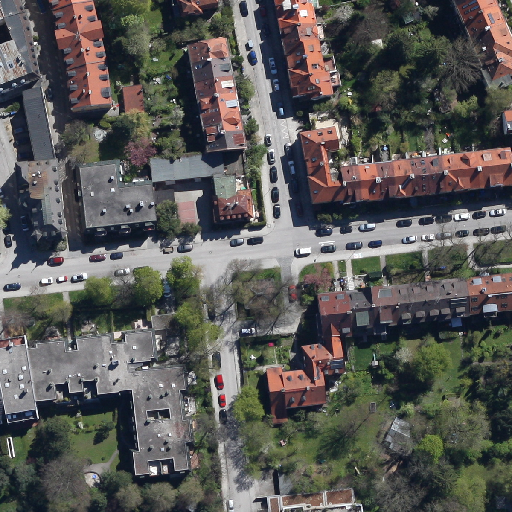
Referring expression: light-duty vehicle